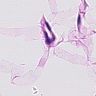
Metastatic tissue present: no